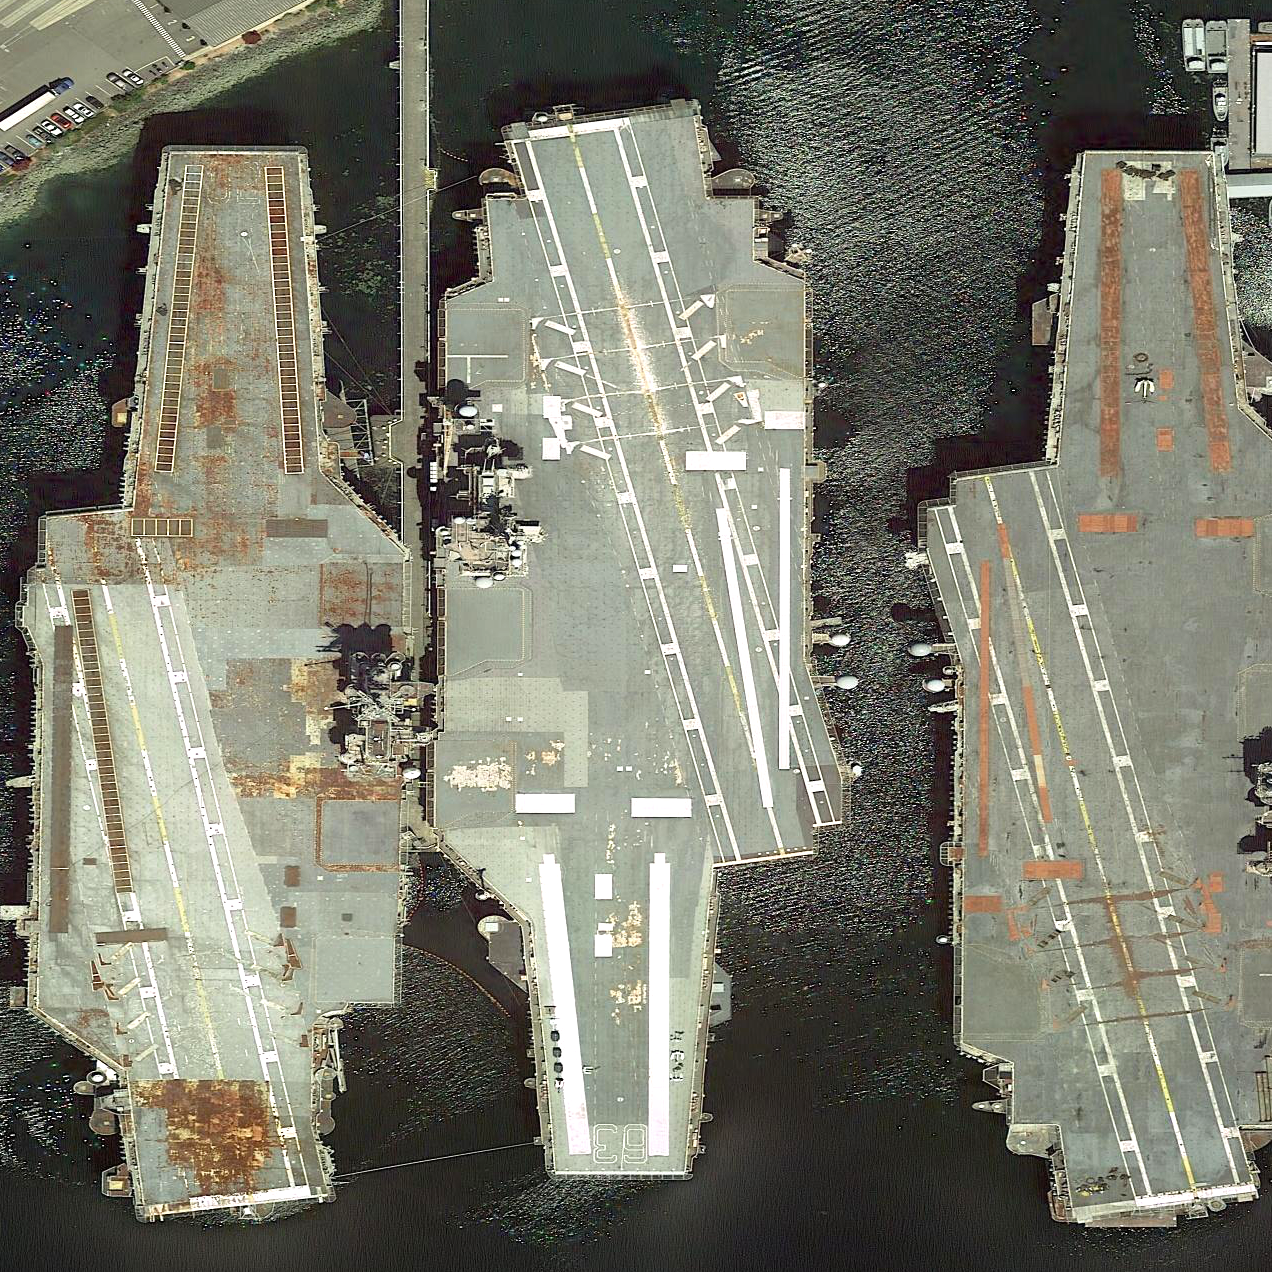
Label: aircraft_carrier